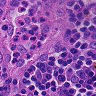
Metastatic tissue present: no